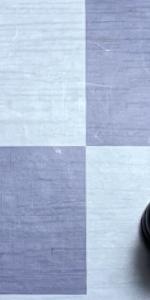
Label: Empty